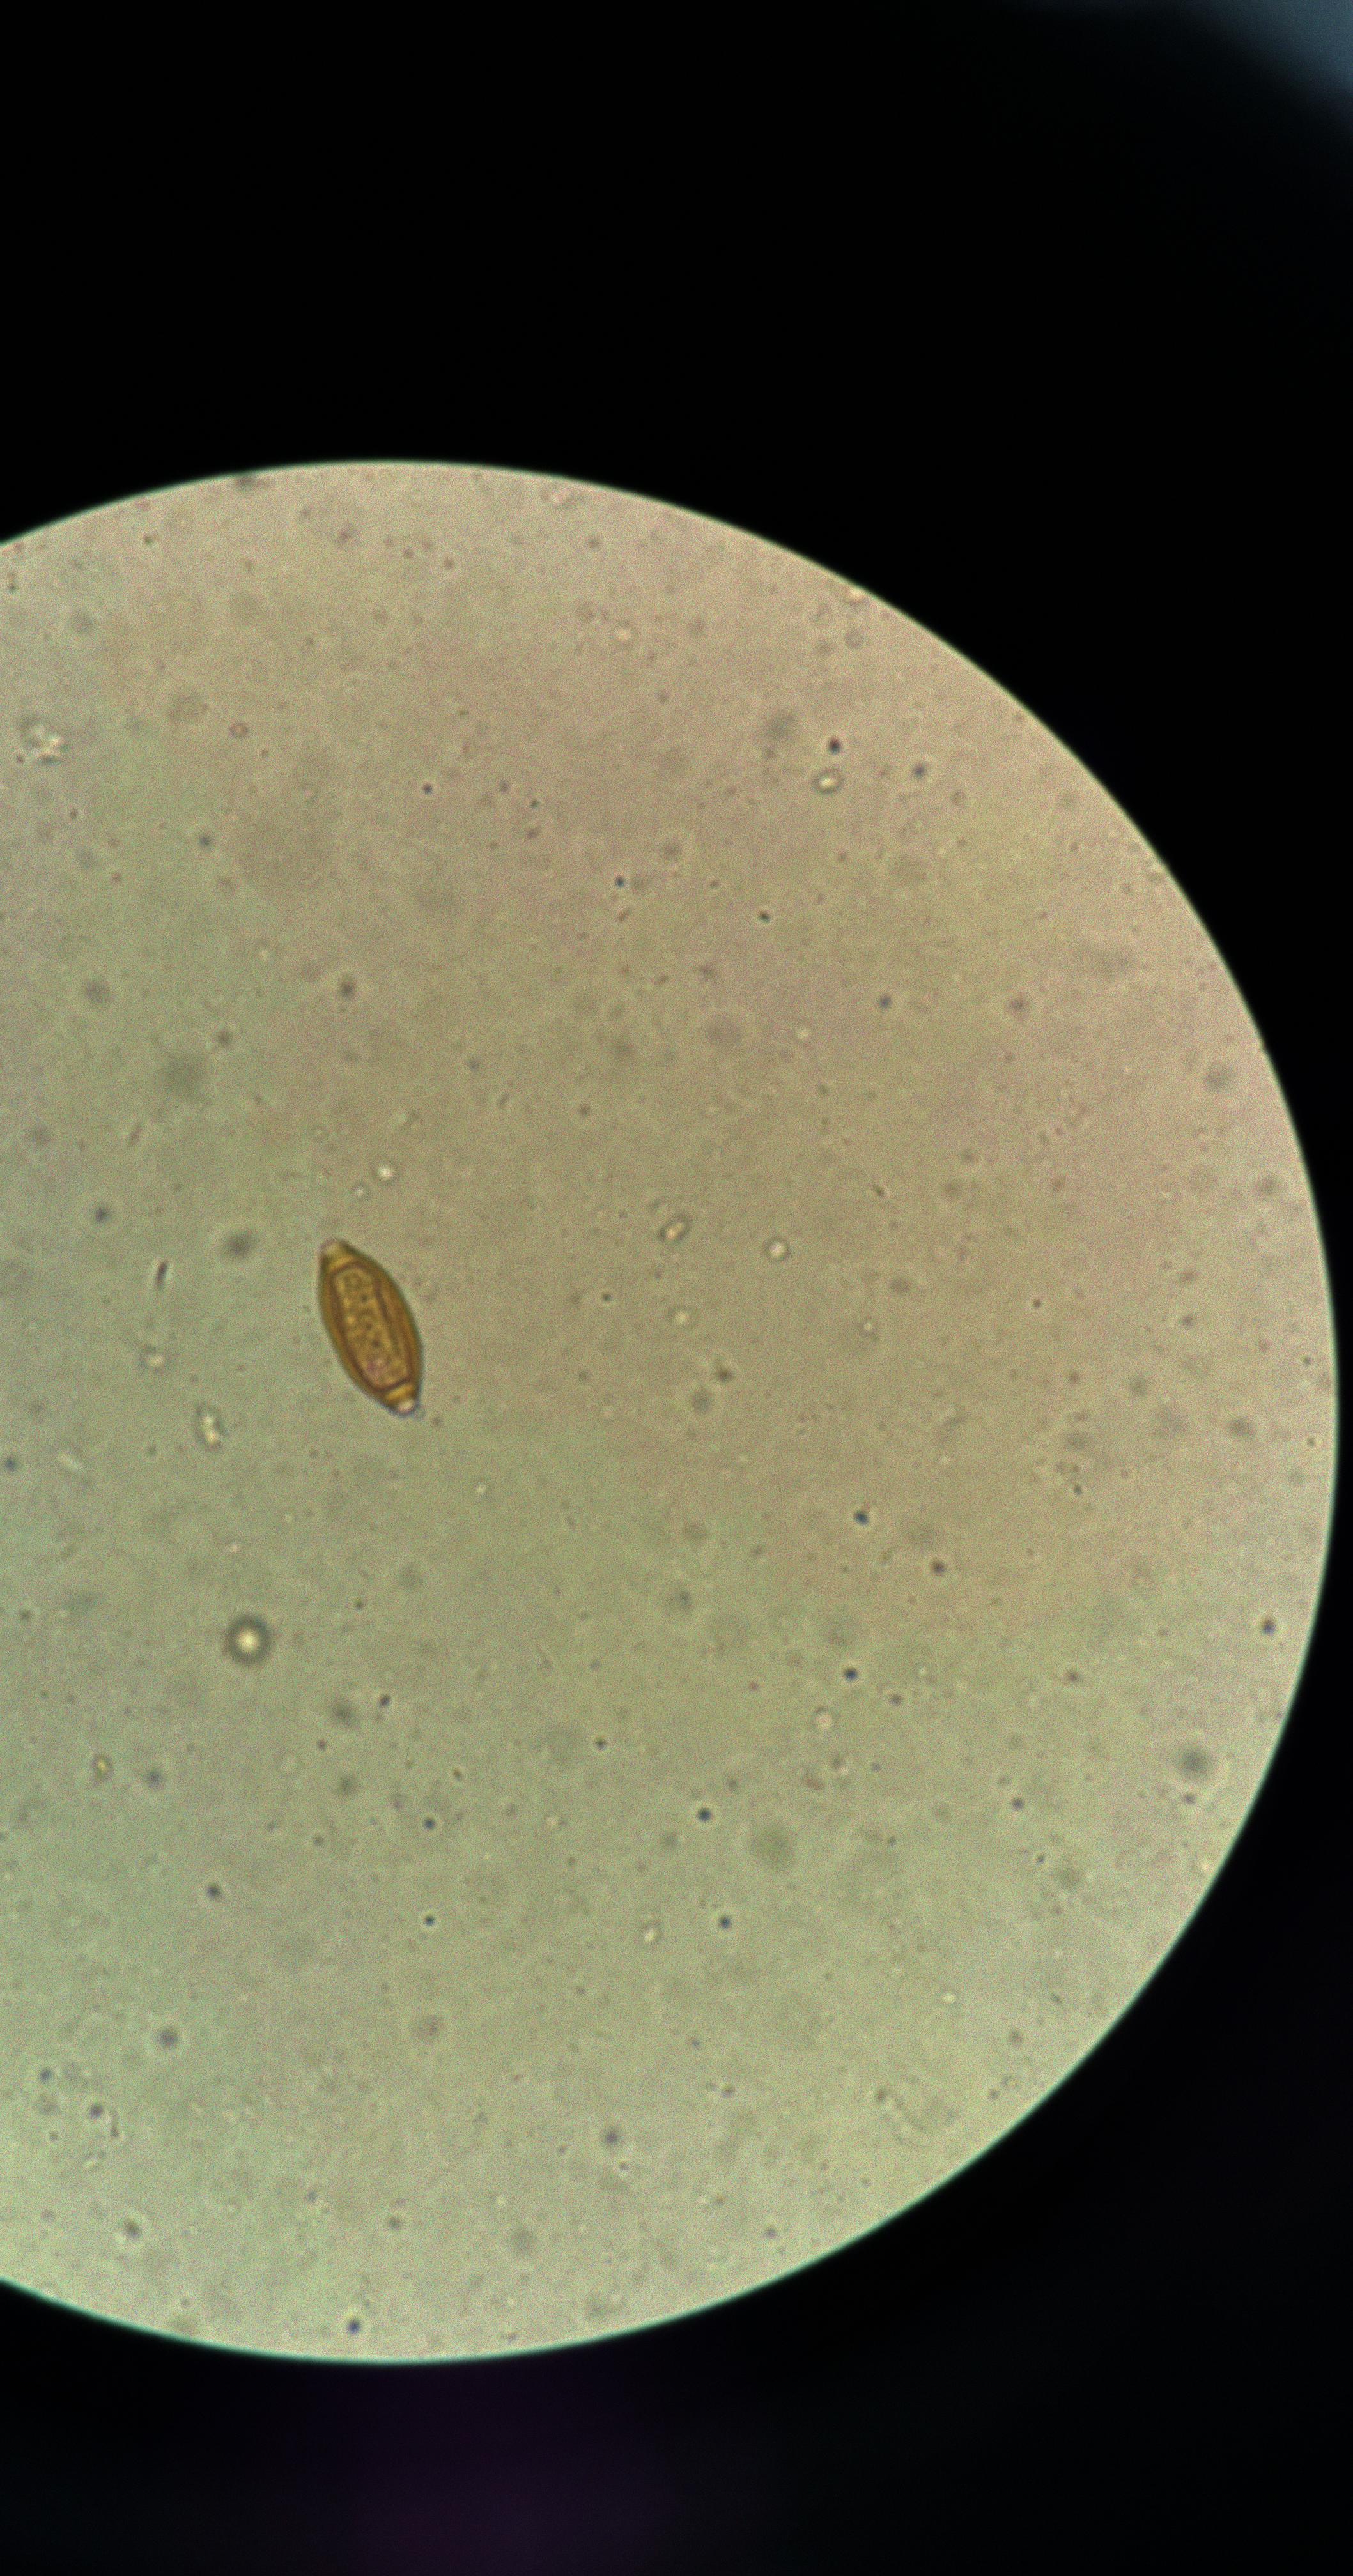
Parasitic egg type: Trichuris trichiura